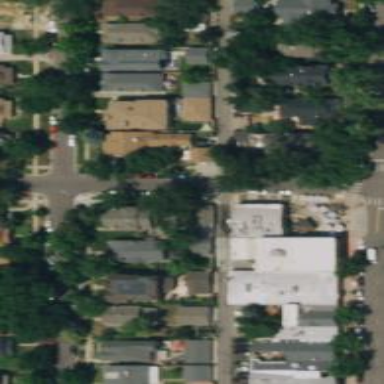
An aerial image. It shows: Alley classified as service road.